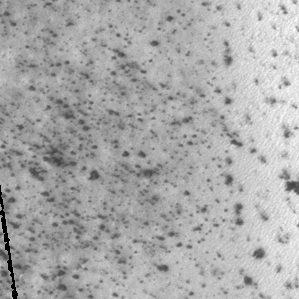
Label: frost